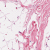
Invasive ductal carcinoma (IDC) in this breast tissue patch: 0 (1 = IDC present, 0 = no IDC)